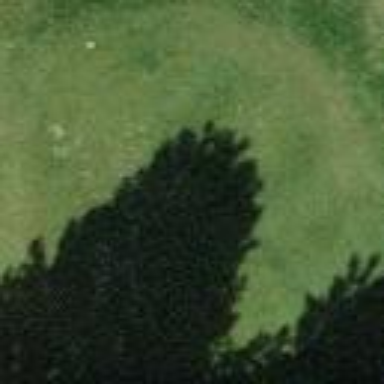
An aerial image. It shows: Golf tee.